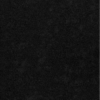
Label: dusty